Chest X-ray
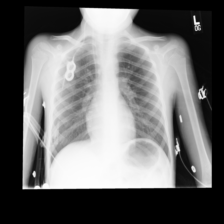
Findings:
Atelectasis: negative
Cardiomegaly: negative
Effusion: negative
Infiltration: negative
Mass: negative
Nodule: negative
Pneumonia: negative
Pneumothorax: negative
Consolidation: negative
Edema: negative
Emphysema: negative
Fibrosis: negative
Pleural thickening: negative
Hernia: negative